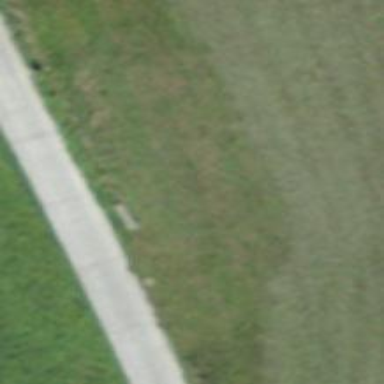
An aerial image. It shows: Red bench.